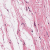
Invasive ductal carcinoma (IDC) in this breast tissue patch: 0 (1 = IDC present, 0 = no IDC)